Question: How to get an empty (in example white) area in a container with Javascript?
Is there a ready jQuery function or something equal?

I need the width, height, left and top position of the 'empty' white area in Javascript.
<URL>
HTML
'''
<div id="container">
<div class="box-item a">A</div>
<div class="box-item d">D</div>
<div class="box-item e">E</div>
<div class="box-item f">F</div>
</div>
'''
CSS
'''
.box-item {
width: 100px;
height: 100px;
background-color: grey;
display:block;
position:absolute;
}
#container {
position:relative;
width:300px;
height:300px;
min-width:300px;
max-width:300px;
}
.a {
position:relative;
left:100px;
width:200px;
height:200px;
}
.d {
left:0px;
top: 200px;
}
.e {
left:100px;
top: 200px;
}
.f {
left:200px;
top: 200px;
}
'''
TIA
frgtv10
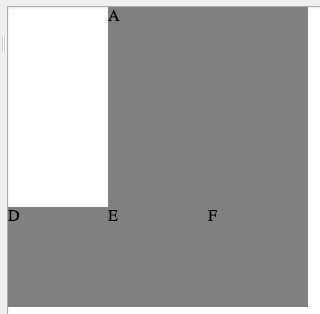
Answer: In your case it's easy: You know the layout, take the 'left' value of "A" and the 'top' value of the other elements - '100 x 200px'.
For a more general solution with unknown space and unknown elements positions, you can only apply a grid/table on the container.
1. get dimensions of your #container
2. choose a grid spacing (in your case: 100px, to get all space in unknown layouts use 1px)
3. Build a two-dimensional array of the size "dimension" / "grid interval" (here: 3x3) of boolean values or zeros
4. loop over all box-items get position and dimension of the box divide through grid interval increase the coverage count (or set to true) of the respective values in the array
5. The spaces still have 0/false value in the grid. Multiply their indizes with the grid spacing to get the coordinates.
For getting dimensions, jQuery's <URL> in a style sheet.